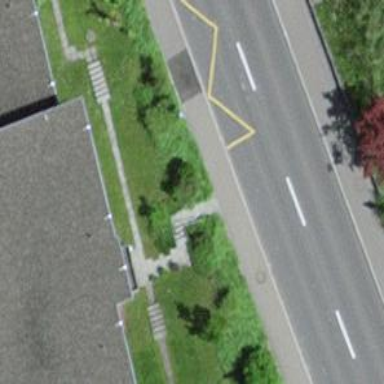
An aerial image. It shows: Platform for public transport and road usage.